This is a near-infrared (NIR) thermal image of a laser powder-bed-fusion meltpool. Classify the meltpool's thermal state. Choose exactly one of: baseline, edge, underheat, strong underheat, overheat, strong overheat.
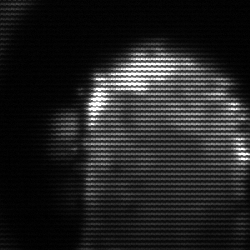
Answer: baseline